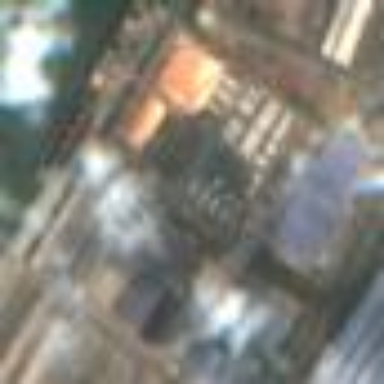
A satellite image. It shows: Industrial area designated as port.